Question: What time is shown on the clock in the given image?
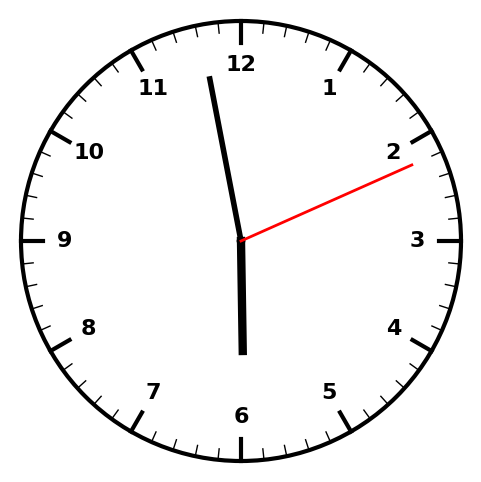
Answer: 05:58:11